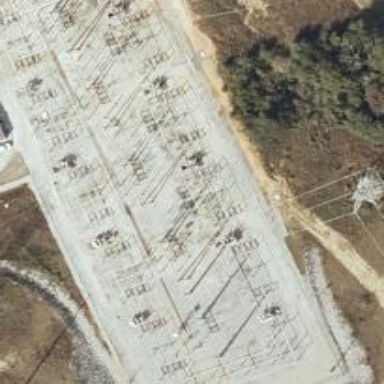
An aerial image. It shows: Switch for power supply.